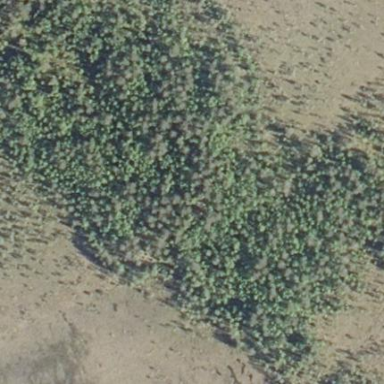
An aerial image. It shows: Needle-leaved woodland.